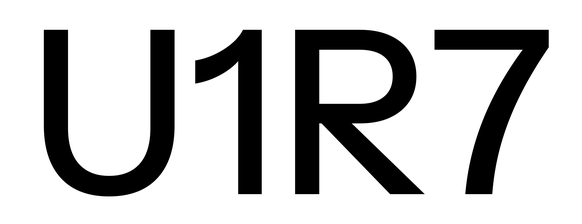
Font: InstrumentSans_Medium